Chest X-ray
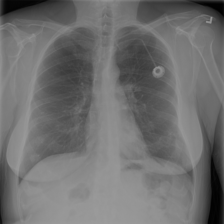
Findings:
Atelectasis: negative
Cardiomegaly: negative
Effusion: negative
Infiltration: negative
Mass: positive
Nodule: negative
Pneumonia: negative
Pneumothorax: negative
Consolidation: negative
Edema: negative
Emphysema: negative
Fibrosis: negative
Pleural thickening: negative
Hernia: negative